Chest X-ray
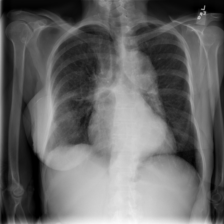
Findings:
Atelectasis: negative
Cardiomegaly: negative
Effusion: negative
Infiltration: negative
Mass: negative
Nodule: negative
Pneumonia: negative
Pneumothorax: negative
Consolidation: negative
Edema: negative
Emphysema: negative
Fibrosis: positive
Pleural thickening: positive
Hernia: negative